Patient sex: F
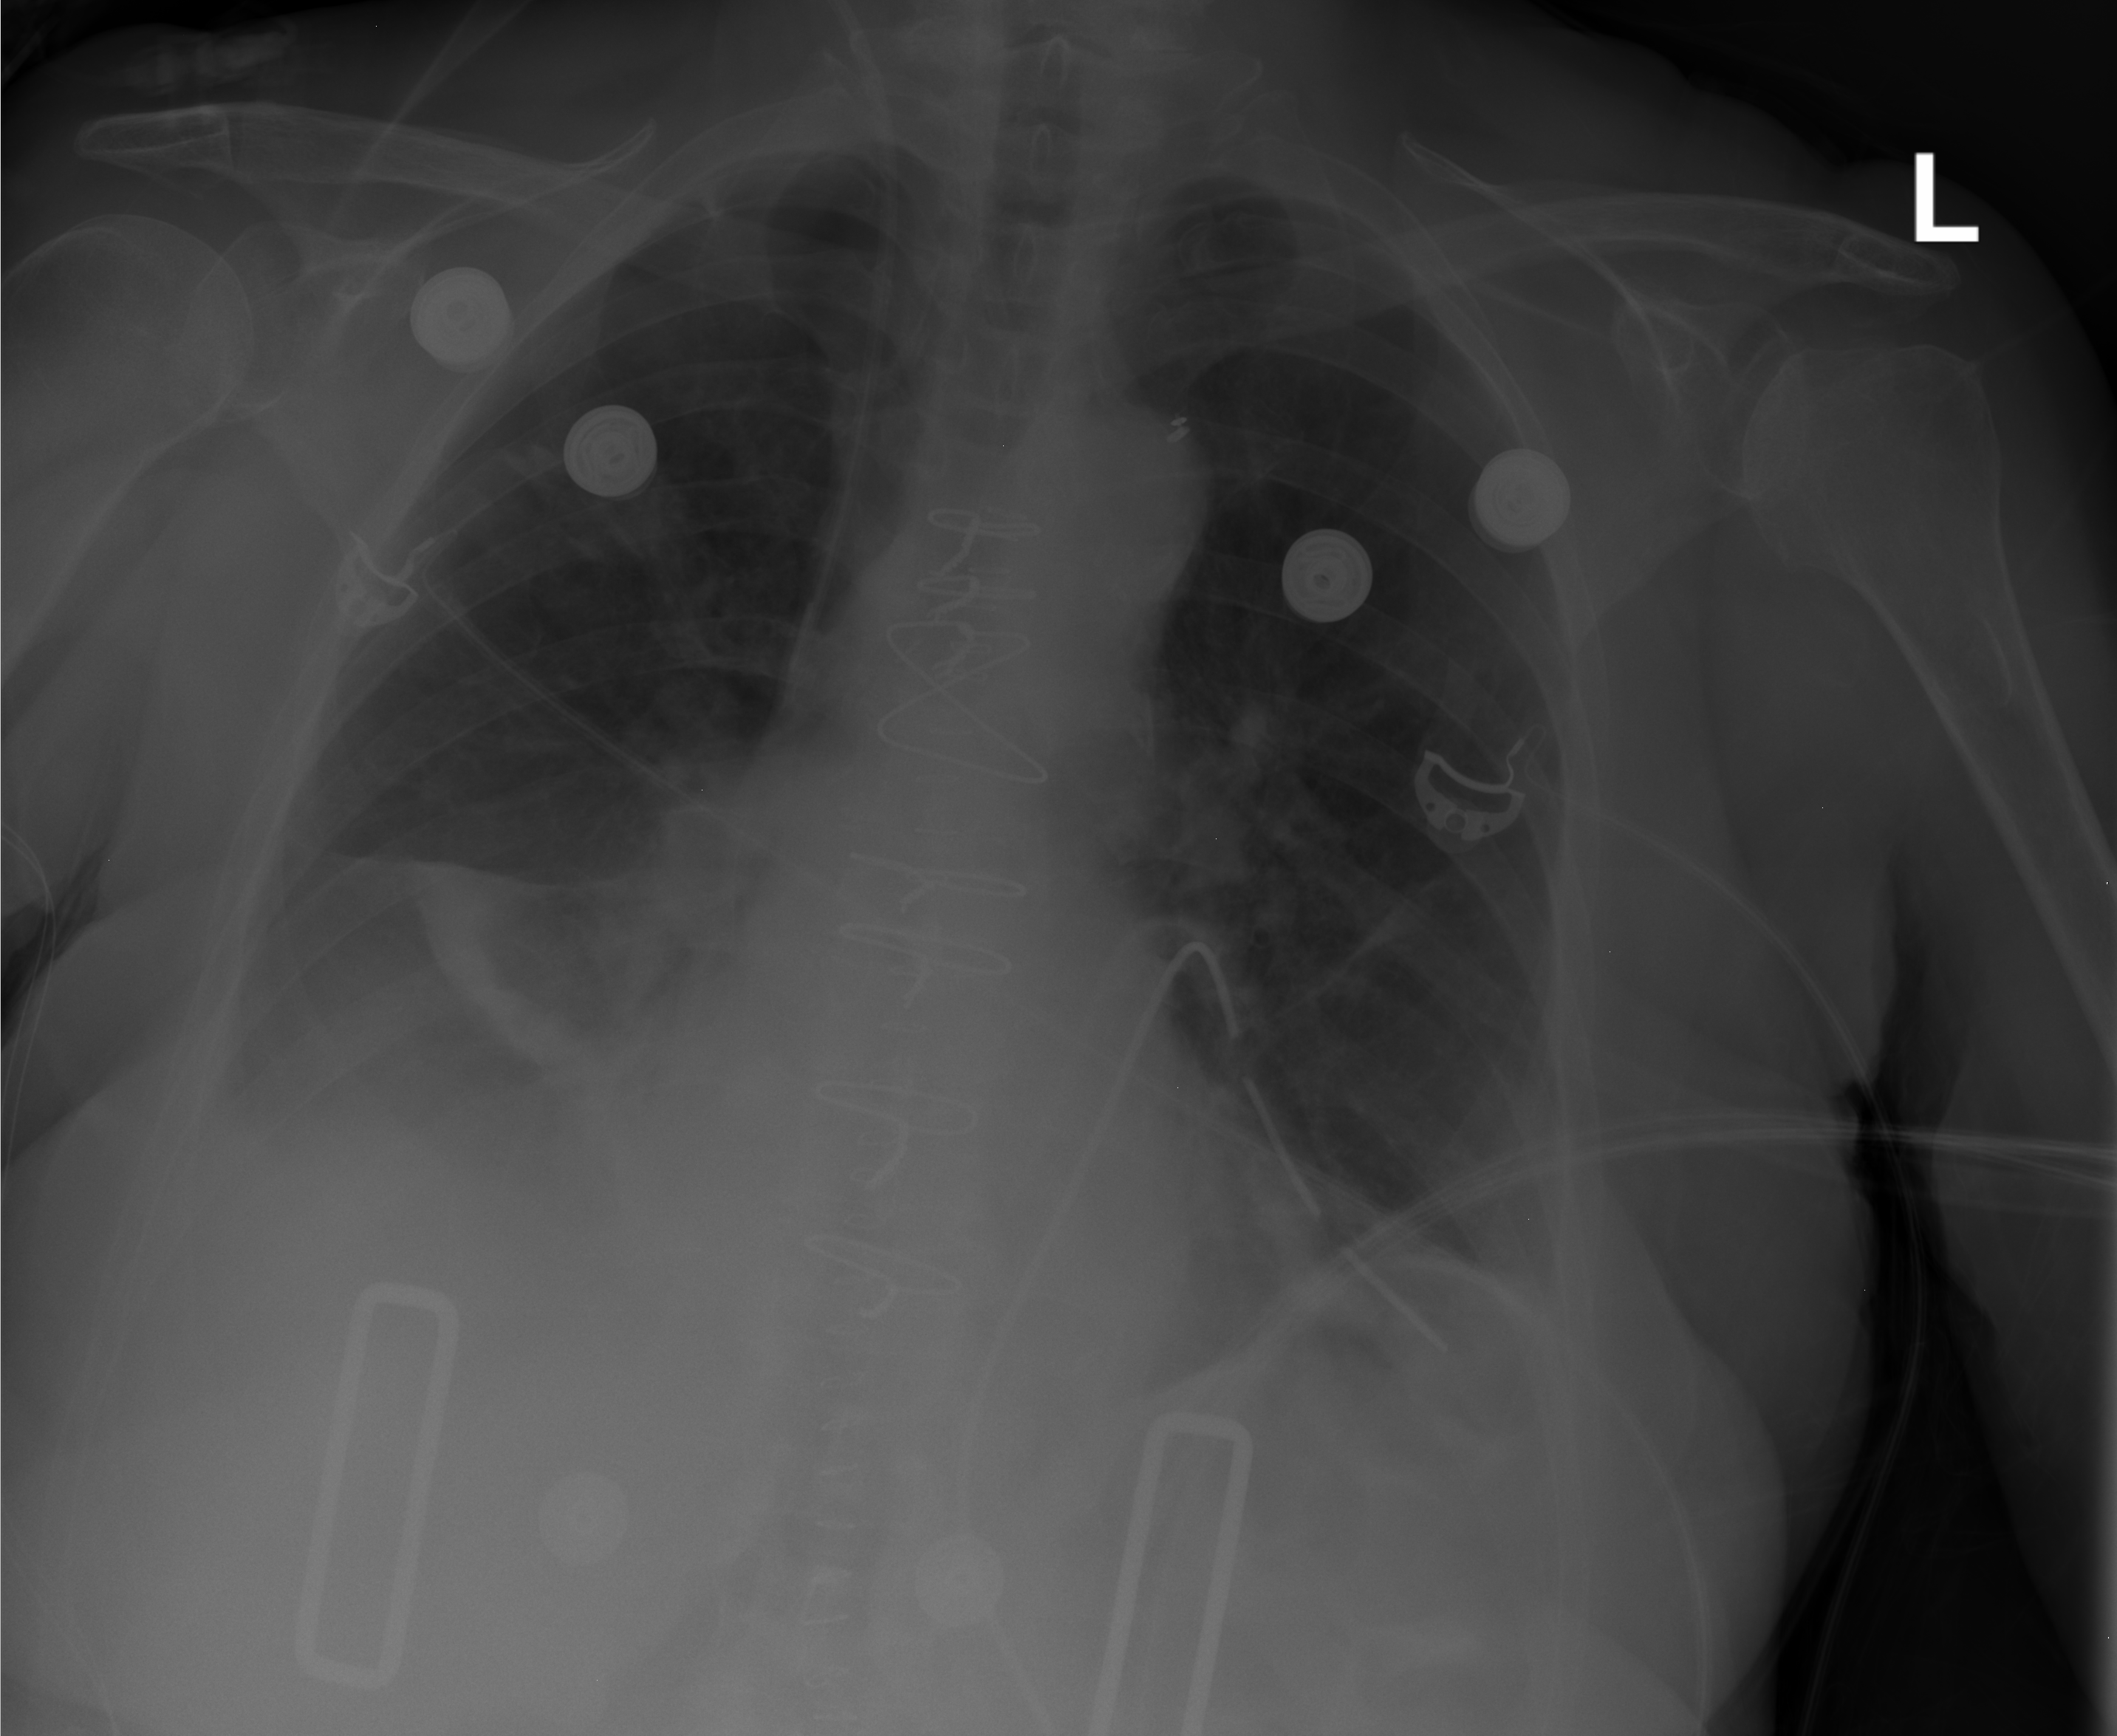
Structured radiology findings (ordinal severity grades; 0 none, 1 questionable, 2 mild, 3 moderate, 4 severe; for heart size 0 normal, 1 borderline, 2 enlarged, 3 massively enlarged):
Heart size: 0
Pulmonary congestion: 0
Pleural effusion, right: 2
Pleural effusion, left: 2
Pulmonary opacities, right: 0
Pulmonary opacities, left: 0
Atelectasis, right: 2
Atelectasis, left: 2